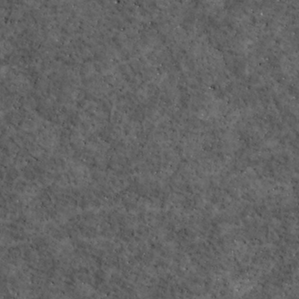
Label: non_frost